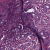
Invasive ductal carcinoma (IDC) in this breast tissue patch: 1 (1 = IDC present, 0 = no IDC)